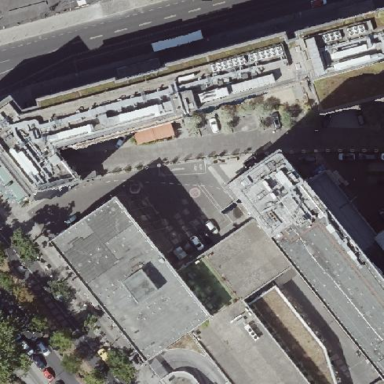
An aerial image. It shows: Commercial building with flat roof.